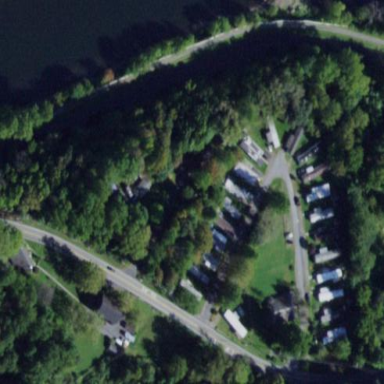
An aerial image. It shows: Residential area designated as trailer park.